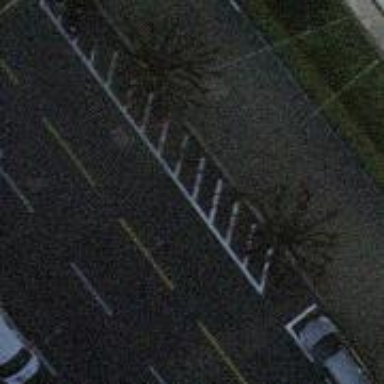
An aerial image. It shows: Bicycle parking area.